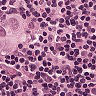
Metastatic tissue present: yes